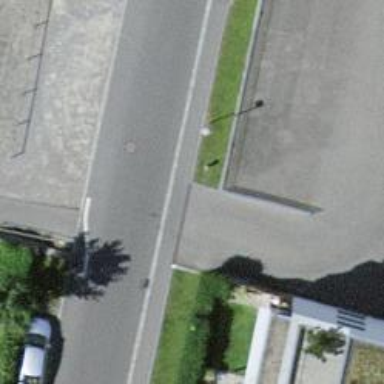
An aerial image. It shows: Swing gate barrier.